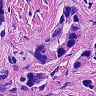
Metastatic tissue present: yes